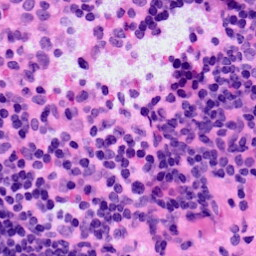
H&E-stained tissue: LymphNode